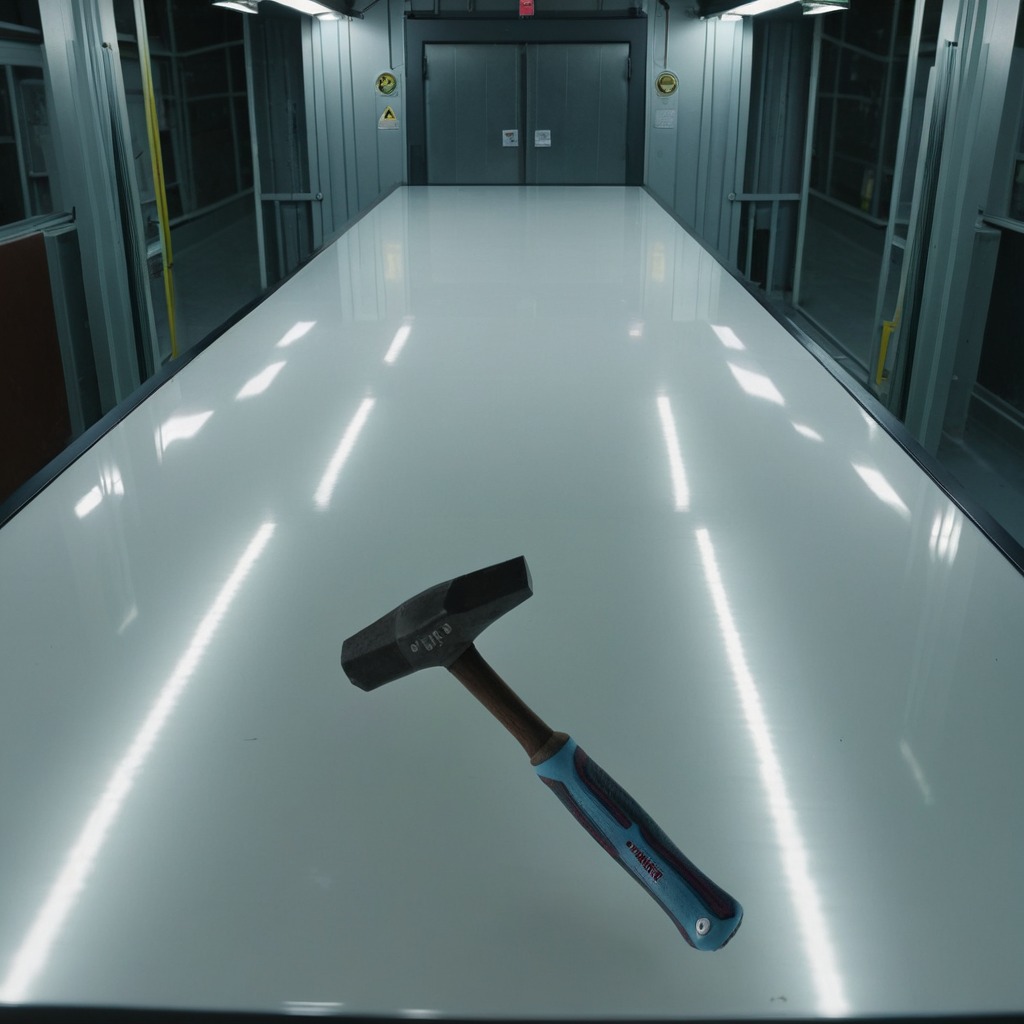
A hammer lying on a high-gloss table in a ship maintenance bay industrial lighting.